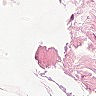
Metastatic tissue present: no